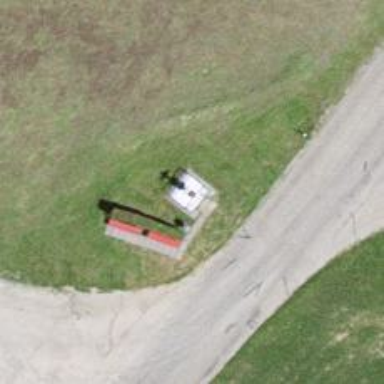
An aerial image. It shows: Historic wayside cross.